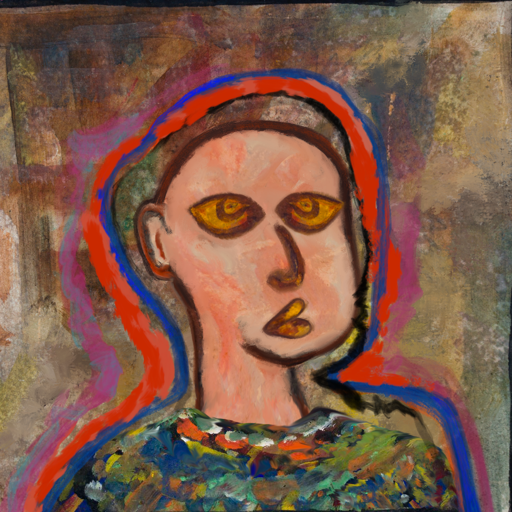
Background: Mosgoul, Head And Neck Side: Roy_Bahadur, Face Side: Comrade, Bust: An_Impression, Hair Side: Experience, Head Accessory: Blank, Second Necklace: Blank, Necklace: Blank, Baby: Blank